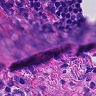
Metastatic tissue present: no